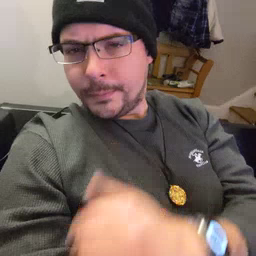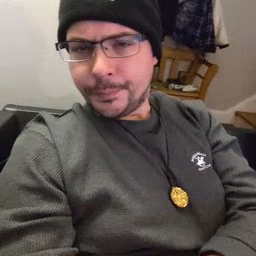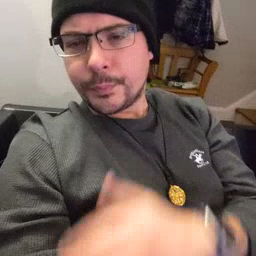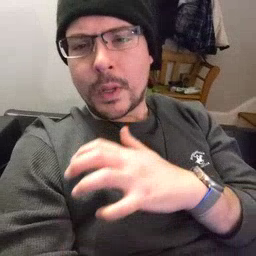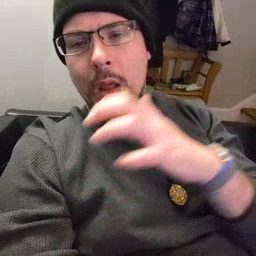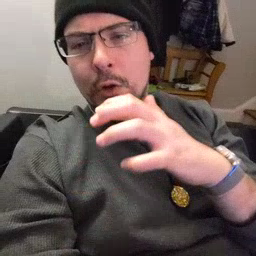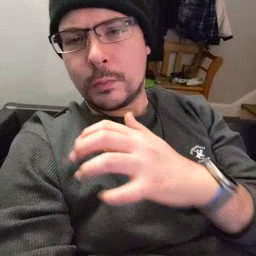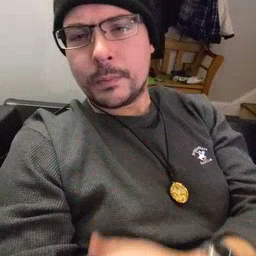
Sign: alligator